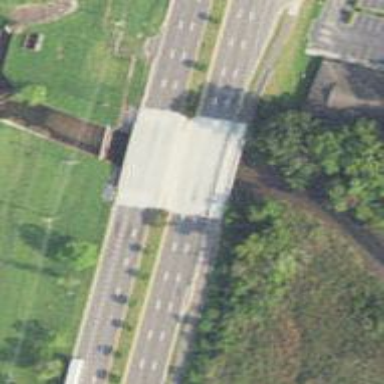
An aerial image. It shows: Bridge crossing over highway trunk expressway.